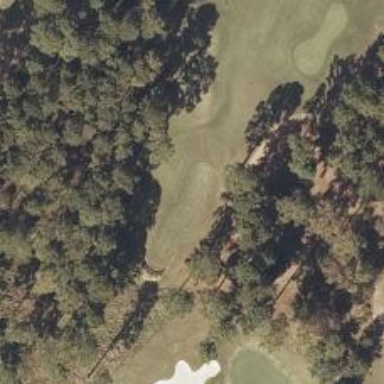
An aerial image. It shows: Golf tee.